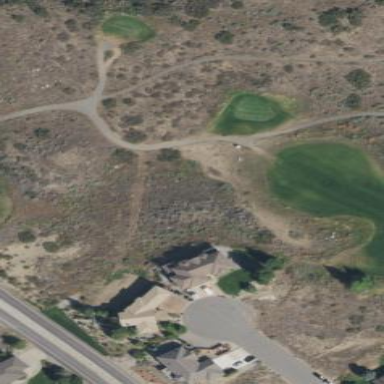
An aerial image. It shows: Sandy area is golf bunker.